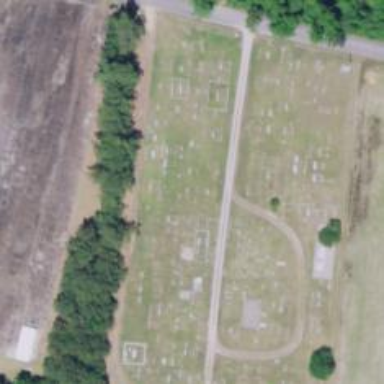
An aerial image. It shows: Cemetery.